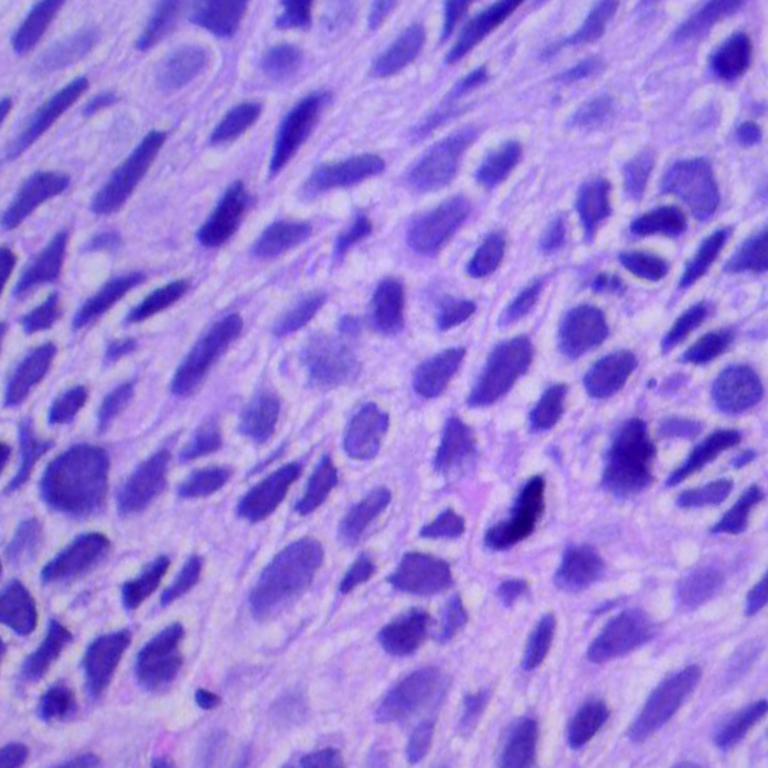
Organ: lung
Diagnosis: squamous carcinomas